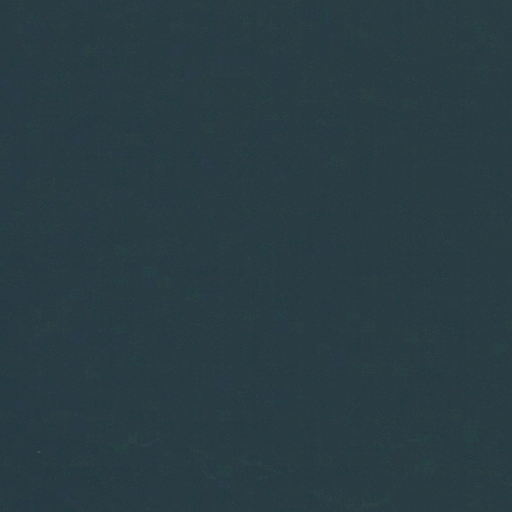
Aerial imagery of valley in Utah named McHenry Canyon containing only open water